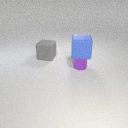
large blue rubber cube above small purple metal cylinder